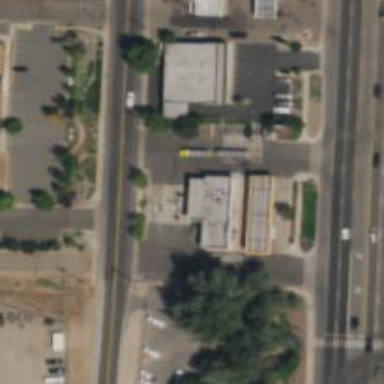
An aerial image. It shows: Convenience shop.